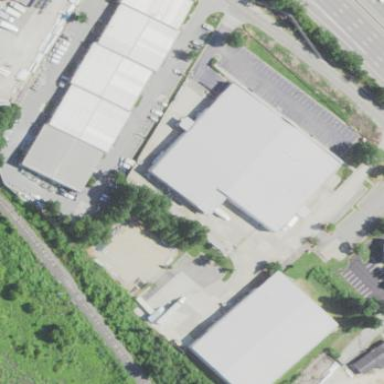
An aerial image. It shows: Commercial building.